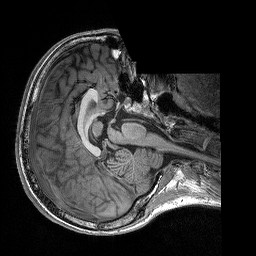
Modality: T1w
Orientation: axial
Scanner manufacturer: siemens
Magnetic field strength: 3 T